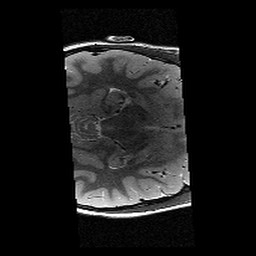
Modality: T2w
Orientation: axial
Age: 9
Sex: female
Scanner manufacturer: siemens
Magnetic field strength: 3 T
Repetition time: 9.23 s
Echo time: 0.067 s